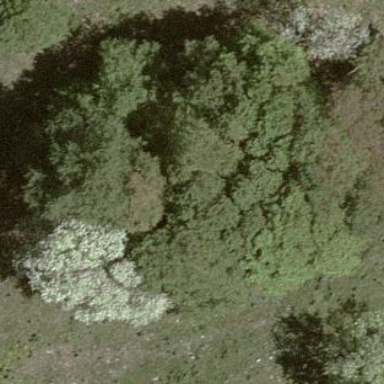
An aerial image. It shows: Forest area.